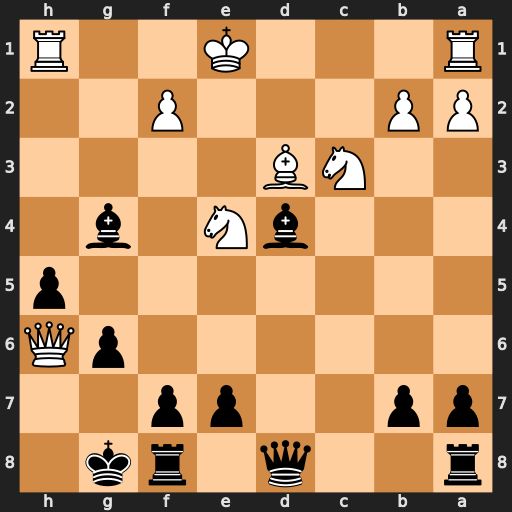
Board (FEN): r2q1rk1/pp2pp2/6pQ/7p/3bN1b1/2NB4/PP3P2/R3K2R
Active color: b
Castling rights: KQ
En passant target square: -
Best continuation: Bxc3+ bxc3 Qxd3